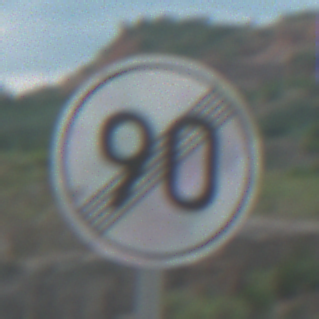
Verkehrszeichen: EndeGeschwindigkeit90
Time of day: MorningAfternoon
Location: Outdoor (Nature)
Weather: PartlyCloudy
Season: NotSpecified
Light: Natural